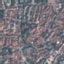
Land use / land cover: Residential